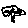
Label: tree